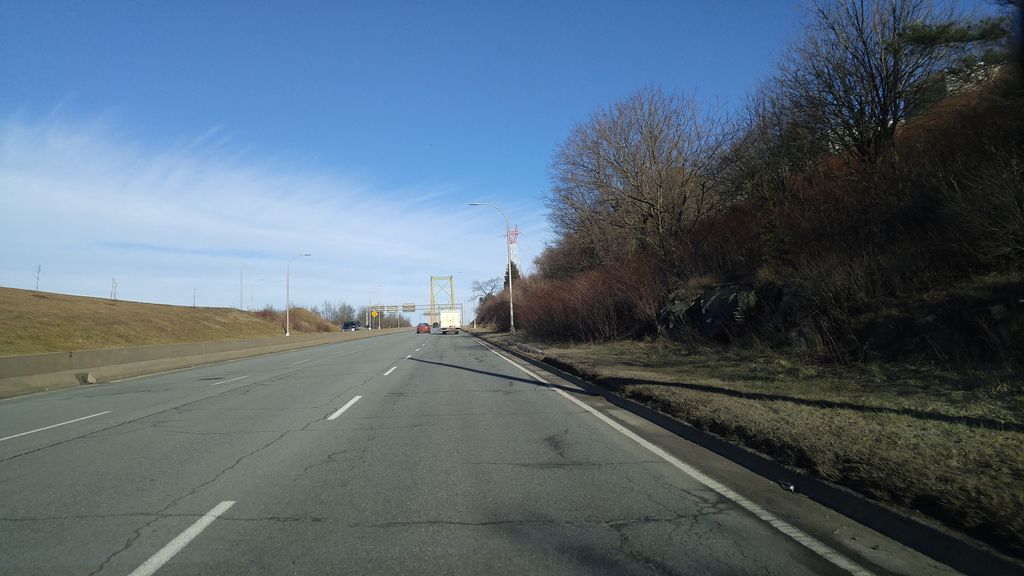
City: halifax